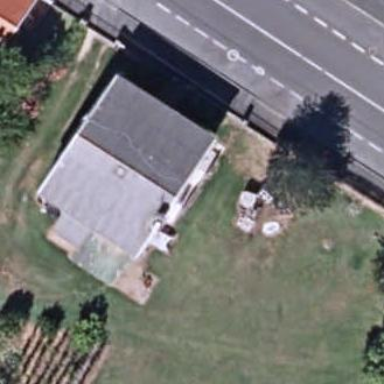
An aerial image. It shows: Simple and straightforward house.